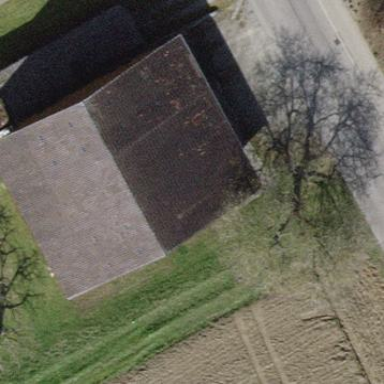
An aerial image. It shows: Farm auxiliary building with gabled roof.